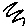
Label: zigzag